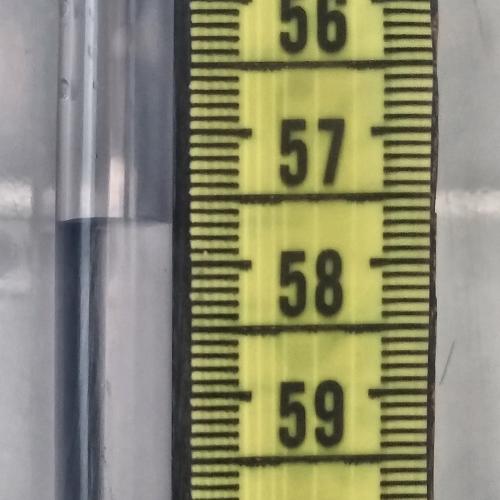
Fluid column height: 57.7 cm